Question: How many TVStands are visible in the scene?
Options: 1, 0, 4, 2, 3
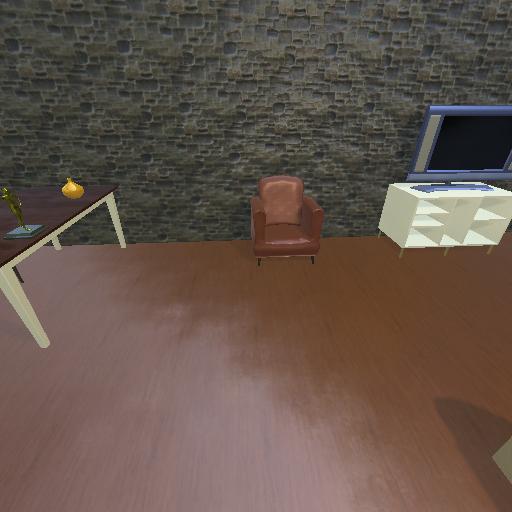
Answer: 1